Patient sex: F
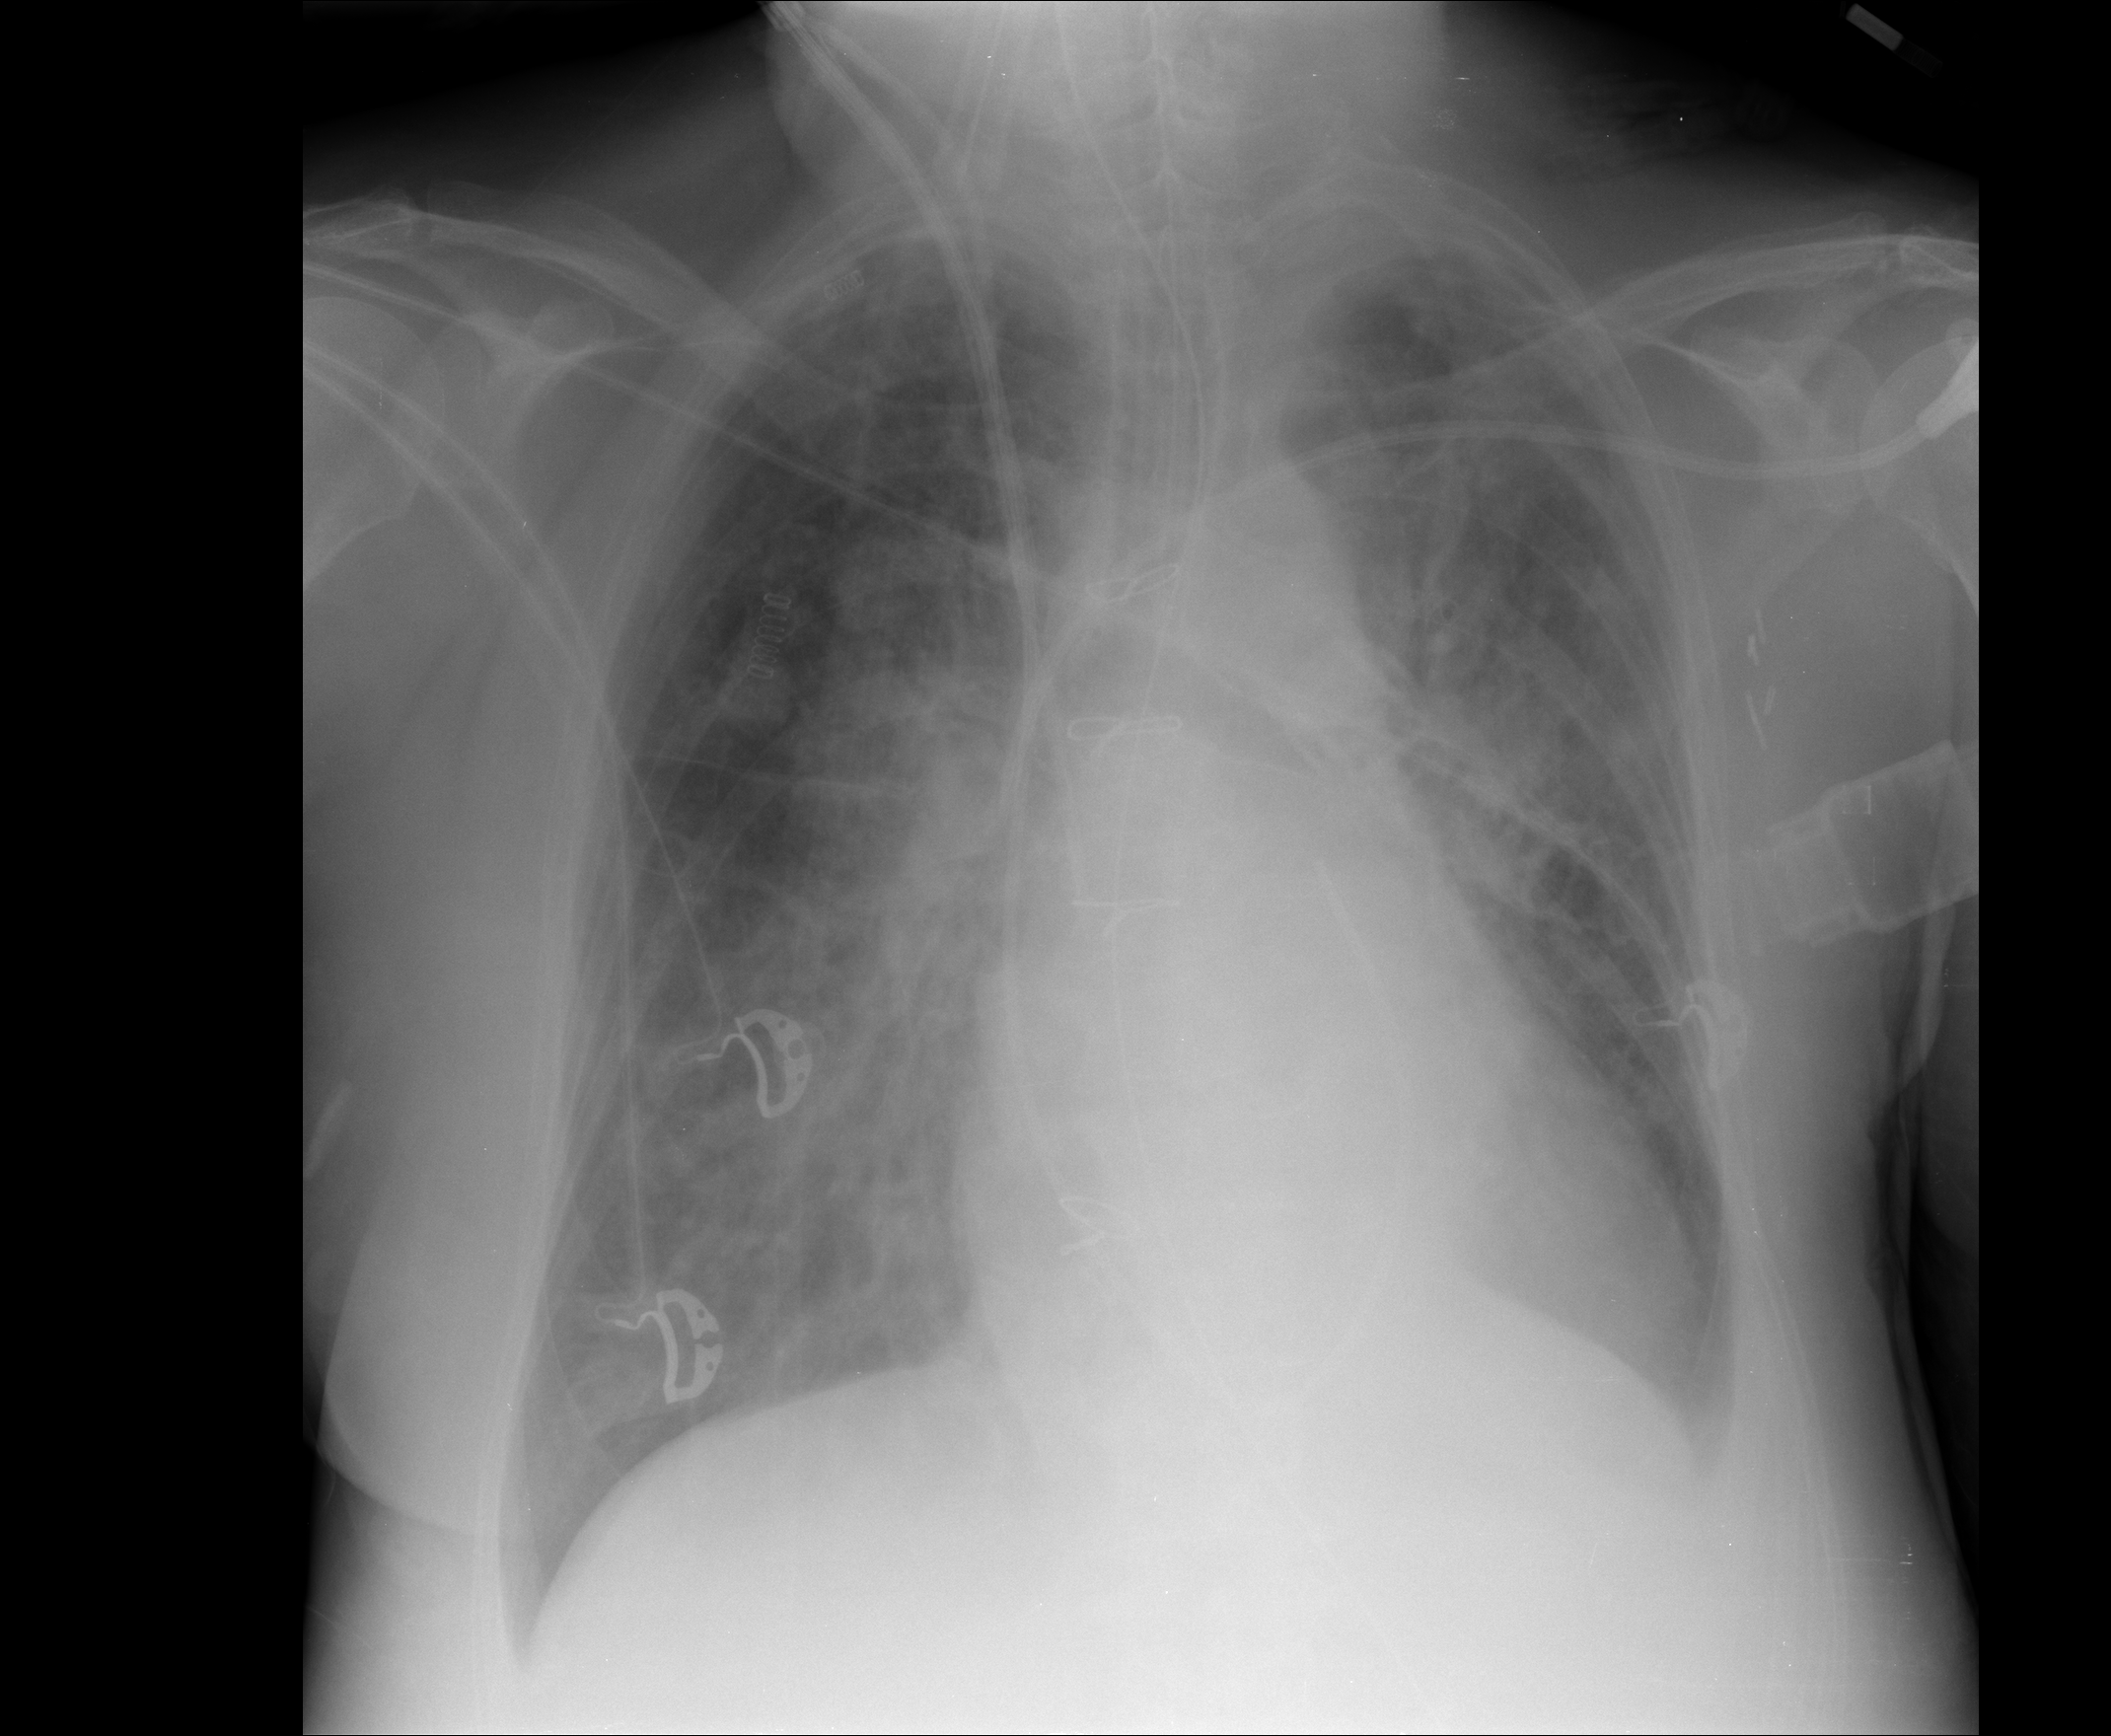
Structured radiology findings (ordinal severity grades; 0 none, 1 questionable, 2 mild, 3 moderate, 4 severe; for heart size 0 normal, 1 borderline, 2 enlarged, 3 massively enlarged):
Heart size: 0
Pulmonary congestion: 3
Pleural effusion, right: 2
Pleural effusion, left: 2
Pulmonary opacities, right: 3
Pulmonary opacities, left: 3
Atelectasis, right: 3
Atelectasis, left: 2